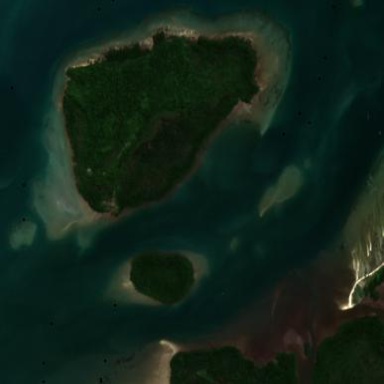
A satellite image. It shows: Island with natural coastline.